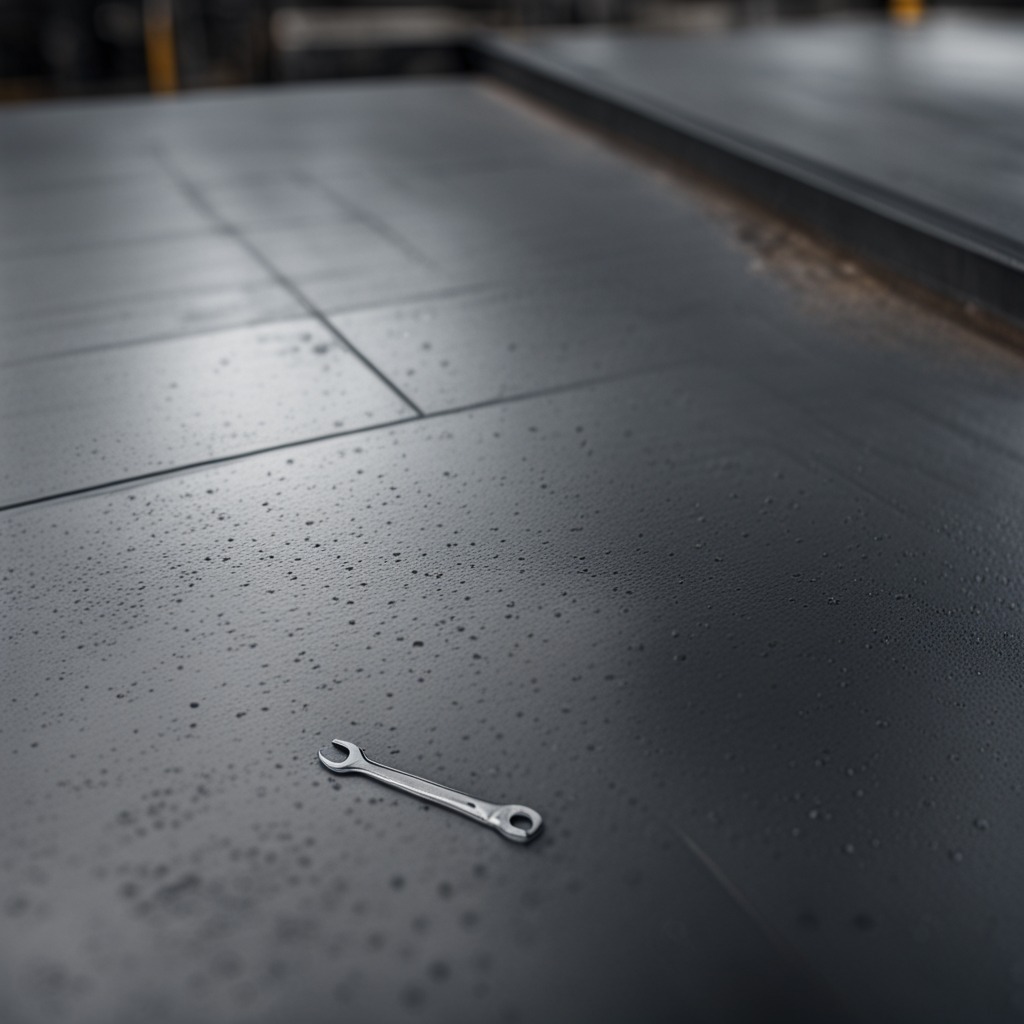
An wrench lies on the cold steel table in a mining workshop.